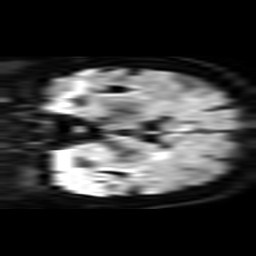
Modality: TRACE
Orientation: coronal
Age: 79
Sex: female
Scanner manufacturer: philips
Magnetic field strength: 3 T
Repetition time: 3.084 s
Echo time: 0.076 s